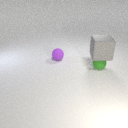
small purple rubber sphere to the left of small green rubber sphere